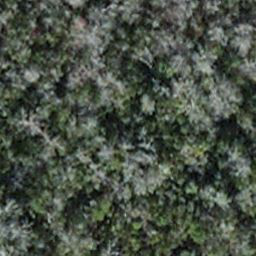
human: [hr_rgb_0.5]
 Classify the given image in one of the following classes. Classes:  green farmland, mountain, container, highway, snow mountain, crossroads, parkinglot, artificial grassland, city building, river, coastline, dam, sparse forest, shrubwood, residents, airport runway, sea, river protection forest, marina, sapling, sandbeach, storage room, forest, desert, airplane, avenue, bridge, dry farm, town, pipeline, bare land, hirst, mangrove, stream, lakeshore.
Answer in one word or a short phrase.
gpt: sapling